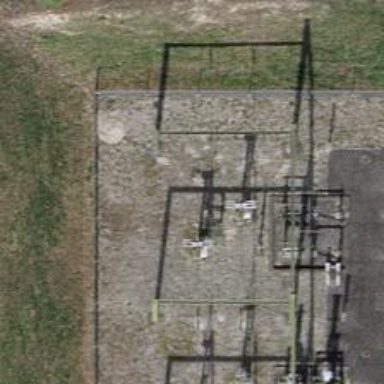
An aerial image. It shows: Insulator used in power equipment.